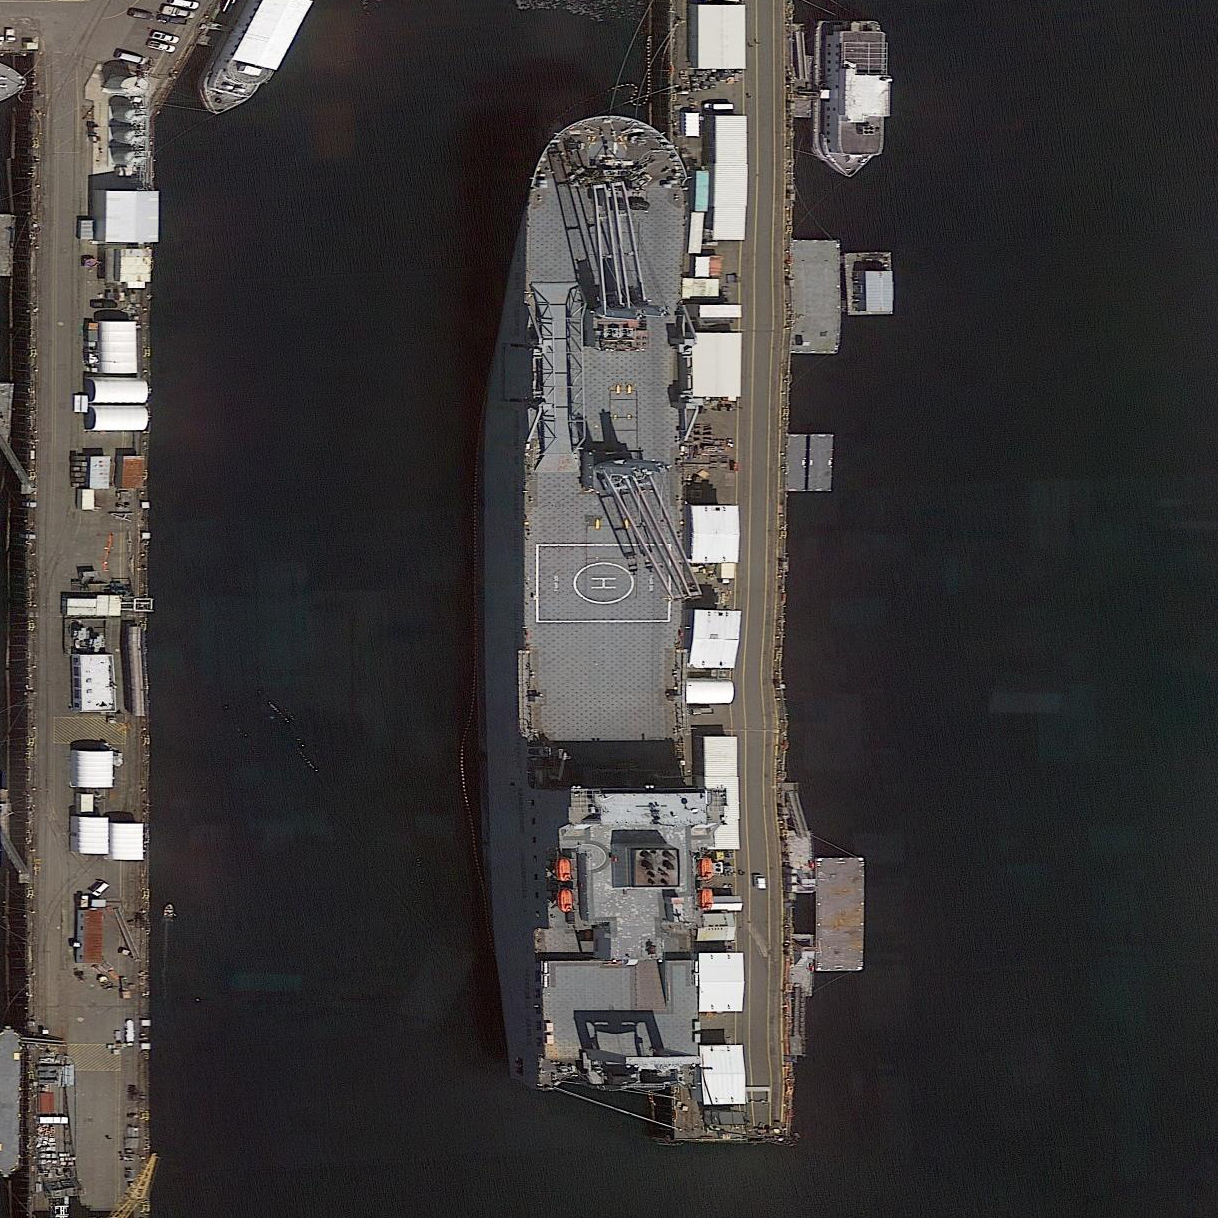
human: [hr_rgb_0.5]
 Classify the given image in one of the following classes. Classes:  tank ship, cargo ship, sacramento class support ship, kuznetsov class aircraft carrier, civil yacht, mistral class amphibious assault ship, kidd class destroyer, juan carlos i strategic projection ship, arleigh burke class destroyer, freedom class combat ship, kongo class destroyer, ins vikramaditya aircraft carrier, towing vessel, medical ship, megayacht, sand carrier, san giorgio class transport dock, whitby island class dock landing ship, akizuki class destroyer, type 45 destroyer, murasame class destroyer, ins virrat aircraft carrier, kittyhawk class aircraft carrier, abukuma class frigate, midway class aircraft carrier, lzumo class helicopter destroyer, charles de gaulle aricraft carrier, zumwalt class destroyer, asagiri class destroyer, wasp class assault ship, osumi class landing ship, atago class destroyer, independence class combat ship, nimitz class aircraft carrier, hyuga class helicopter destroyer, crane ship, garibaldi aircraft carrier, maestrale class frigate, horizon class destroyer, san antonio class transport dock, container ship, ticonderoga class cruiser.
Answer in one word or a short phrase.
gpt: Crane ship